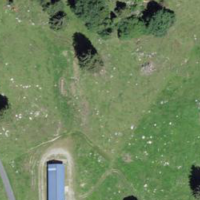
EUNIS habitat code: 23
Species observed at this site:
Sedum album
Gentiana verna